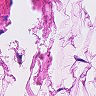
Metastatic tissue present: no